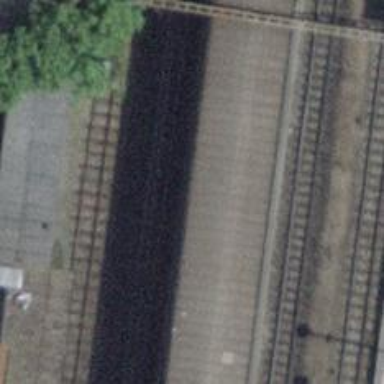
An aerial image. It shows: Stop position for public transport at railway stop.